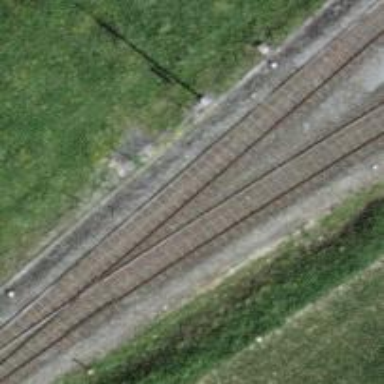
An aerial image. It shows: Old track with grade 3 tracktype.